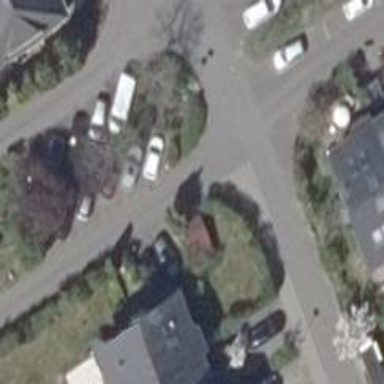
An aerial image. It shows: Living street.